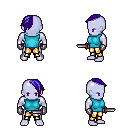
a pixel art fantasy rpg character, male body template, dark elf, purple skin, teal sleeveless shirt, gold greaves, blue long mohawk hairstyle, metal gloves, dagger, four views (front, back, left, right), 2x2 character sprite sheet, small pixel art, hard edges, no anti-aliasing